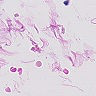
Metastatic tissue present: no